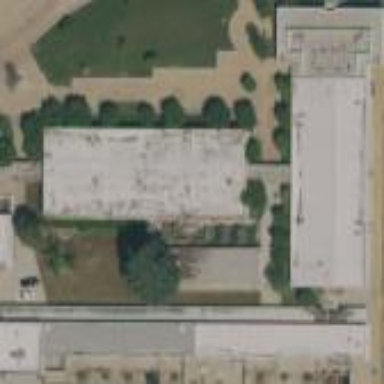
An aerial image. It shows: School building.